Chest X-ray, AP view. Patient: 27 years old, sex F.
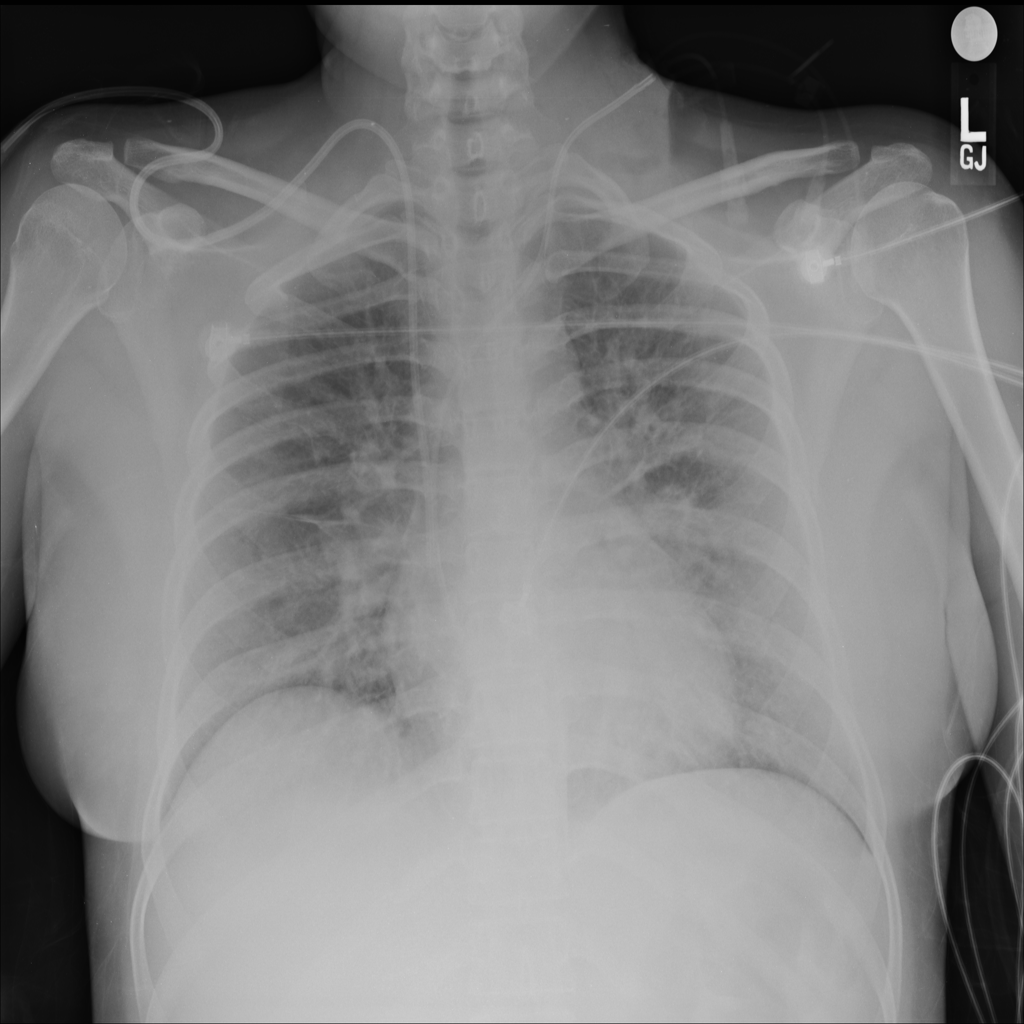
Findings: No Finding